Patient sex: F
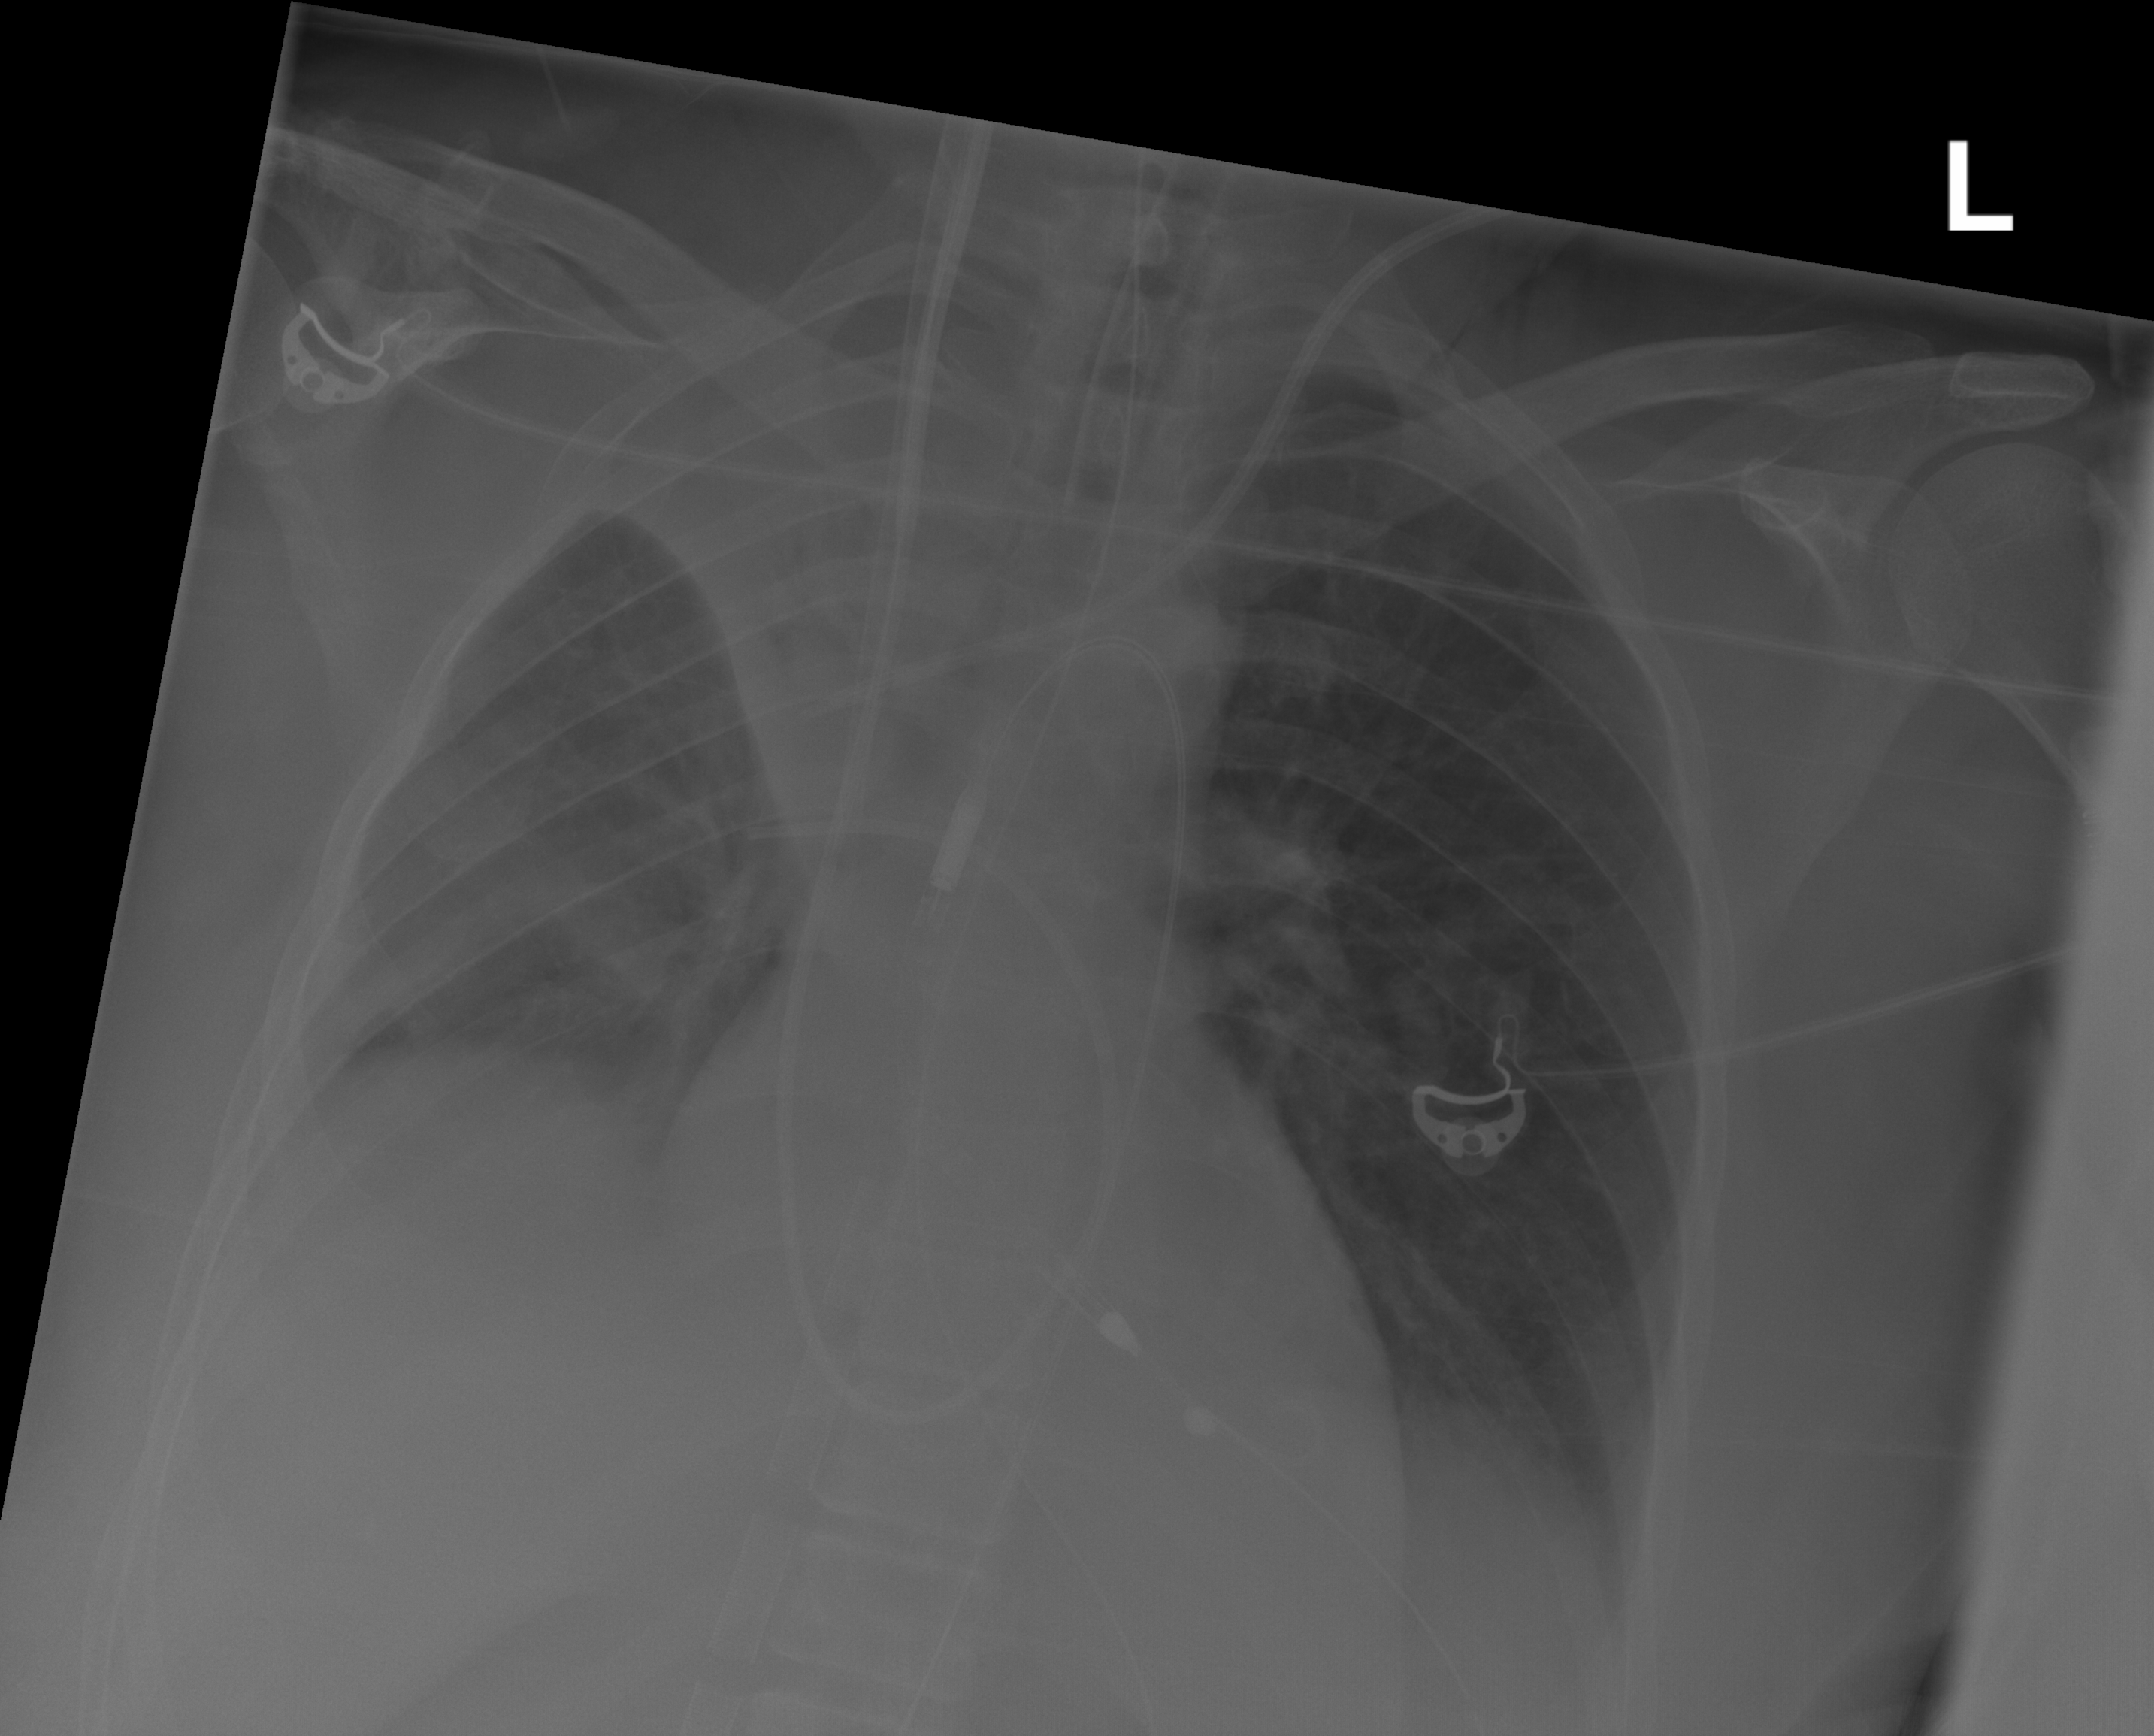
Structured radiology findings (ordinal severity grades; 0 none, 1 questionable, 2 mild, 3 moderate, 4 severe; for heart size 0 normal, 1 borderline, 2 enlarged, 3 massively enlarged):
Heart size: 0
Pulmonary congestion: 2
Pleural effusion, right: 2
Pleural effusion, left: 1
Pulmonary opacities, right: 0
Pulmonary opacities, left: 0
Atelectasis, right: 3
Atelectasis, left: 0